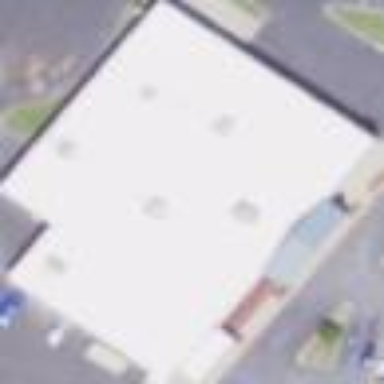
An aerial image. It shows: Retail building.